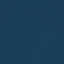
Land use / land cover: SeaLake